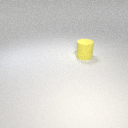
large yellow rubber cylinder